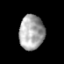
Tissue: prostate
Cell type: T cells
Senescence score: 0.357
Nuclear area (px): 846
Mean DAPI intensity: 167.466